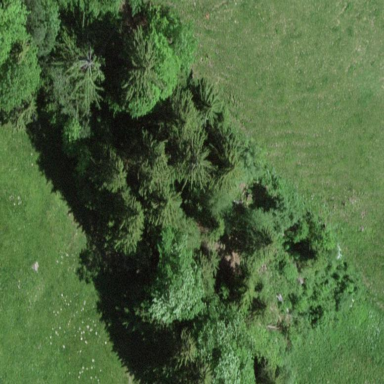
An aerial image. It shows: Forest area.